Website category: university
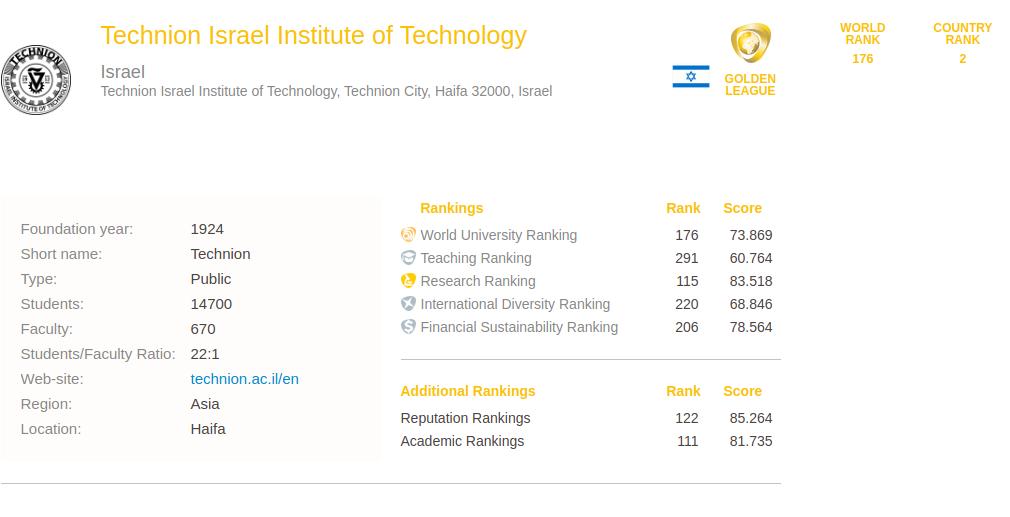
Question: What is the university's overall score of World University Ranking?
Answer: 73.869

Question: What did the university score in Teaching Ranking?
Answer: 60.764

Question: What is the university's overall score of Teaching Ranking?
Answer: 60.764

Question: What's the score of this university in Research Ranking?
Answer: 83.518

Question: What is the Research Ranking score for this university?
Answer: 83.518

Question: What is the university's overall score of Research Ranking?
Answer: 83.518

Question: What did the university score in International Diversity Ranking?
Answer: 68.846

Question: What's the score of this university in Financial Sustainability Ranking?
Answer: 78.564

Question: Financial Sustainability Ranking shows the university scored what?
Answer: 78.564

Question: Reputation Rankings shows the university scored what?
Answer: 85.264

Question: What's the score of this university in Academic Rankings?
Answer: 81.735

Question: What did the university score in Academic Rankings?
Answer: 81.735

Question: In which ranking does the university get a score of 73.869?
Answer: World University Ranking

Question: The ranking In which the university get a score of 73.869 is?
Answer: World University Ranking

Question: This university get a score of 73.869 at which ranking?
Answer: World University Ranking

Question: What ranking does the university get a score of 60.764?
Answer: Teaching Ranking

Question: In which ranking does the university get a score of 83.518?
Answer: Research Ranking

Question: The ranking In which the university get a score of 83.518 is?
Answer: Research Ranking

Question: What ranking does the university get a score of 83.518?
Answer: Research Ranking

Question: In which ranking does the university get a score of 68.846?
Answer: International Diversity Ranking

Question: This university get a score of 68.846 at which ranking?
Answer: International Diversity Ranking

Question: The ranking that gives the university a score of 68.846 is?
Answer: International Diversity Ranking

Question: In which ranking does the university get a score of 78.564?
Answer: Financial Sustainability Ranking

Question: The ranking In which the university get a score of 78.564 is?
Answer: Financial Sustainability Ranking

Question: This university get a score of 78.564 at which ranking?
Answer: Financial Sustainability Ranking

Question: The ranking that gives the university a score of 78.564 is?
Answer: Financial Sustainability Ranking

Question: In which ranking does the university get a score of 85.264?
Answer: Reputation Rankings

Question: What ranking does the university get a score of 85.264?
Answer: Reputation Rankings

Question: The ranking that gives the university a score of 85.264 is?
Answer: Reputation Rankings

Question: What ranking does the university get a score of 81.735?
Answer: Academic Rankings

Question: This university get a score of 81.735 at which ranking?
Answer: Academic Rankings